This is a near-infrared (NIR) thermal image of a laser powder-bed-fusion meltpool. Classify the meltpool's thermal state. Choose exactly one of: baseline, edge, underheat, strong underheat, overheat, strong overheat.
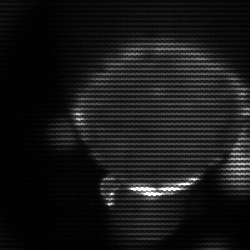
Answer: edge